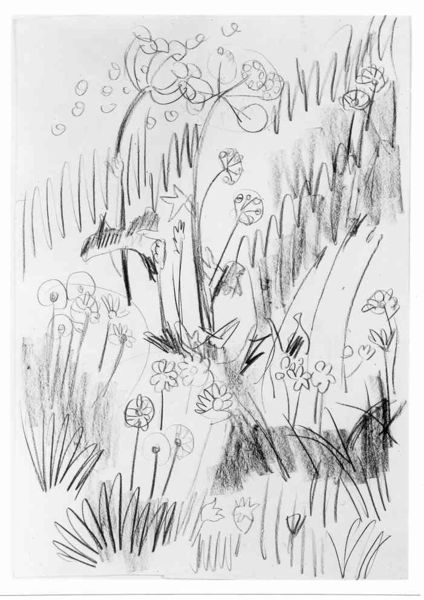
Titel: Blumenwiese
Künstler: Ernst Ludwig Kirchner
Standort: Karlsruhe
Institution: Staatliche Kunsthalle Karlsruhe
Schlagwörter: baum, blätter, dunkel, schatten, vogel, weiß, kirchner, blume, blumen, grau, hell, kreide, raum, schwarz, skizze, zeichnung, blüte, blüten, gras, rasen, tiere, wiese, expressionismus, hochformat, ast, feld, gräser, halme, natur, weide, wind, figur, blatt, pflanze, pflanzen, wald, garten, löwenzahn, sommer, wellen, papier, perspektive, studie, abhang, abstrakt, modern, grafik, graphik, schattierung, linien, naiv, tulpen, einfach, blumenwiese, frühling, striche, stiel, stiele, stilistisch, linie, kohle, stengel, schwarz-weiß, schraffur, strich, stilisiert, schraffiert, bleistift, entwurf, distel, flora, insekten, schmetterling, stift, zickzack, fisch, hochkant, dolde, griffel, klee, zechnung, strichzeichnung, zeichnug, abstakt, pusteblume, pusteblumen, kindlich, gekritzel, kritzelei, samen, schafgarbe, pollen, blütenstaub, dolden, schaffur, weoß, diestel, krokus, stift zeichnung, blumen\, insekte, blkeiostift, absrackt, kalme, doldenblüter